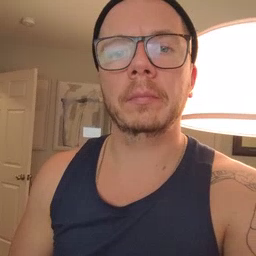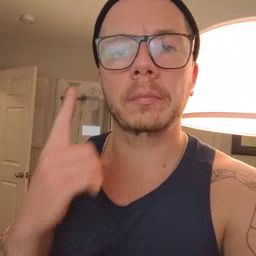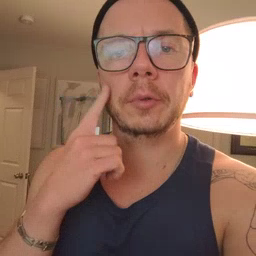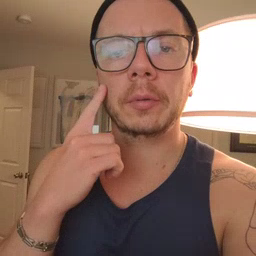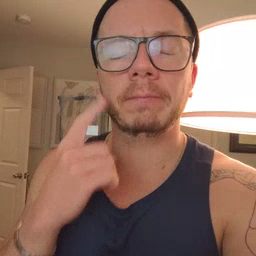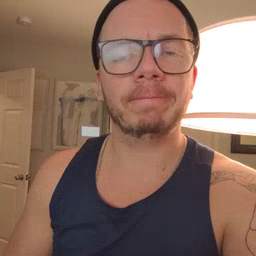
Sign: chin